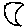
Label: moon